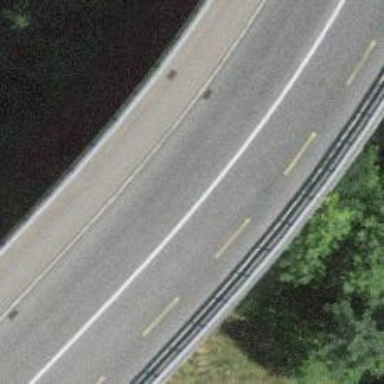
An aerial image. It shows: Primary highway with bridge. There is cycle lane on the left and cycle track on the right.